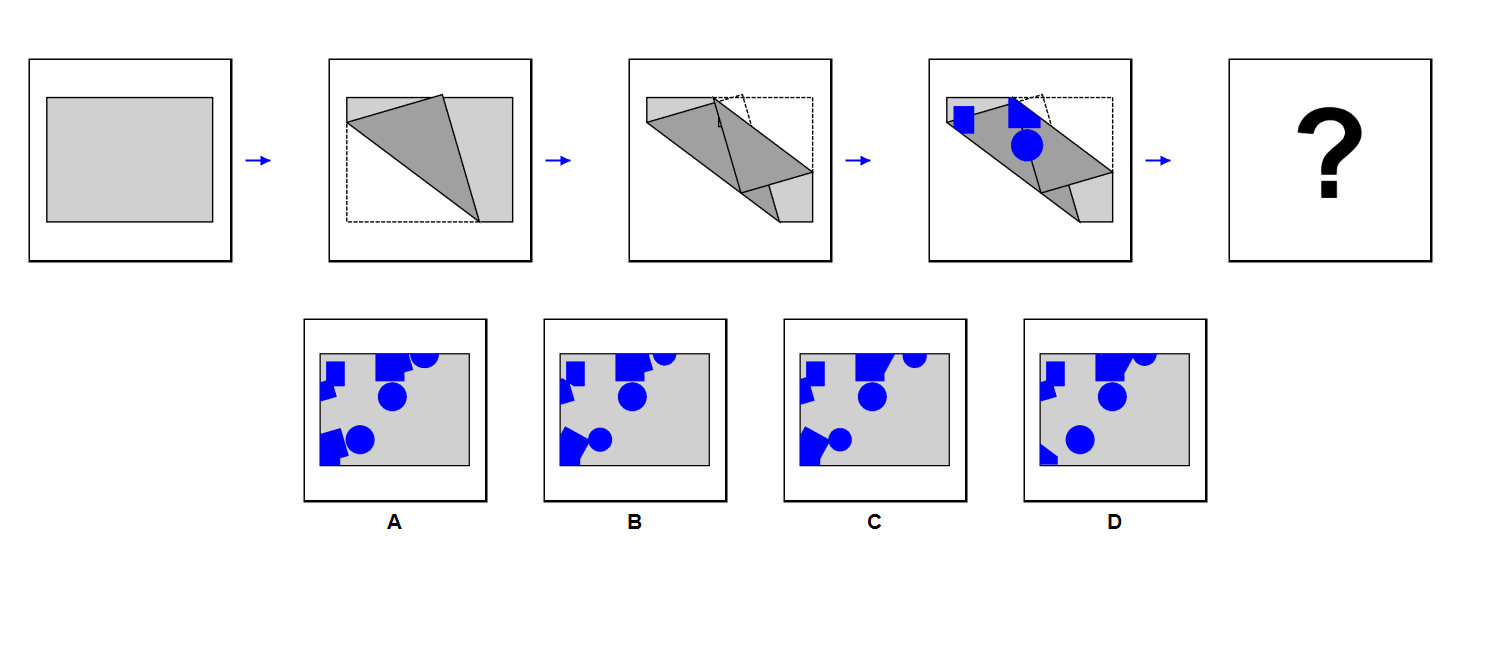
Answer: A